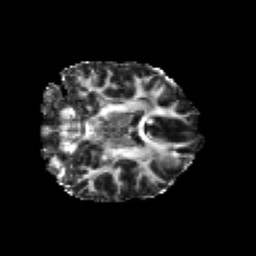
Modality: FA
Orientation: coronal
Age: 21
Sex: female
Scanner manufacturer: siemens
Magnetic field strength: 3 T
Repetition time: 3.5 s
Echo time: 0.104 s